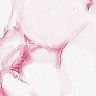
Metastatic tissue present: no